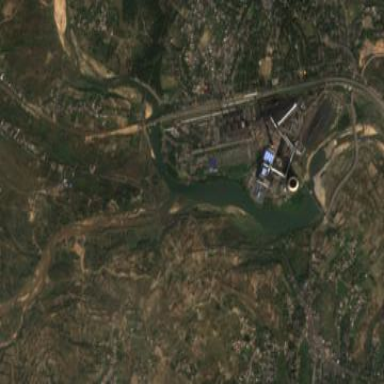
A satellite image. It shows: Coal-powered plant.